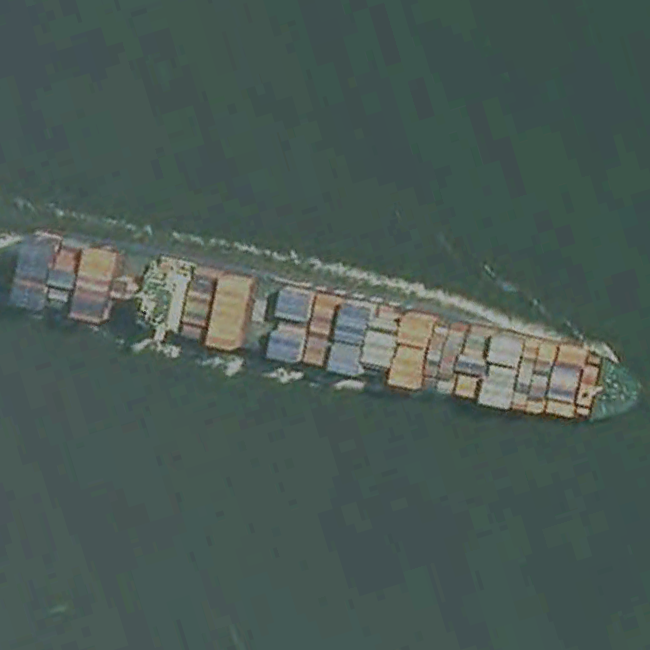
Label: civil